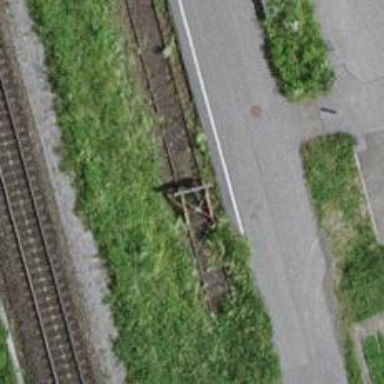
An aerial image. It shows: Railway buffer stop.